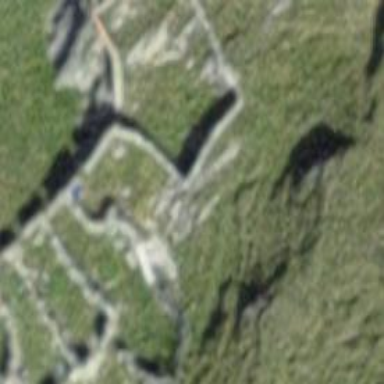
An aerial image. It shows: Dry stone wall barrier.